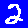
Digit: 2